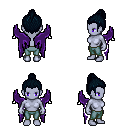
a pixel art fantasy rpg character, female body template, dark elf, purple skin, purple wings, teal pants, raven short topknot hairstyle, four views (front, back, left, right), 2x2 character sprite sheet, small pixel art, hard edges, no anti-aliasing